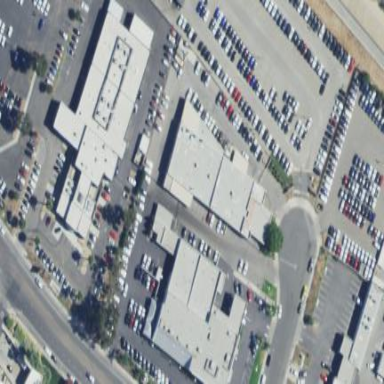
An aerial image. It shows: Commercial building used for cars.